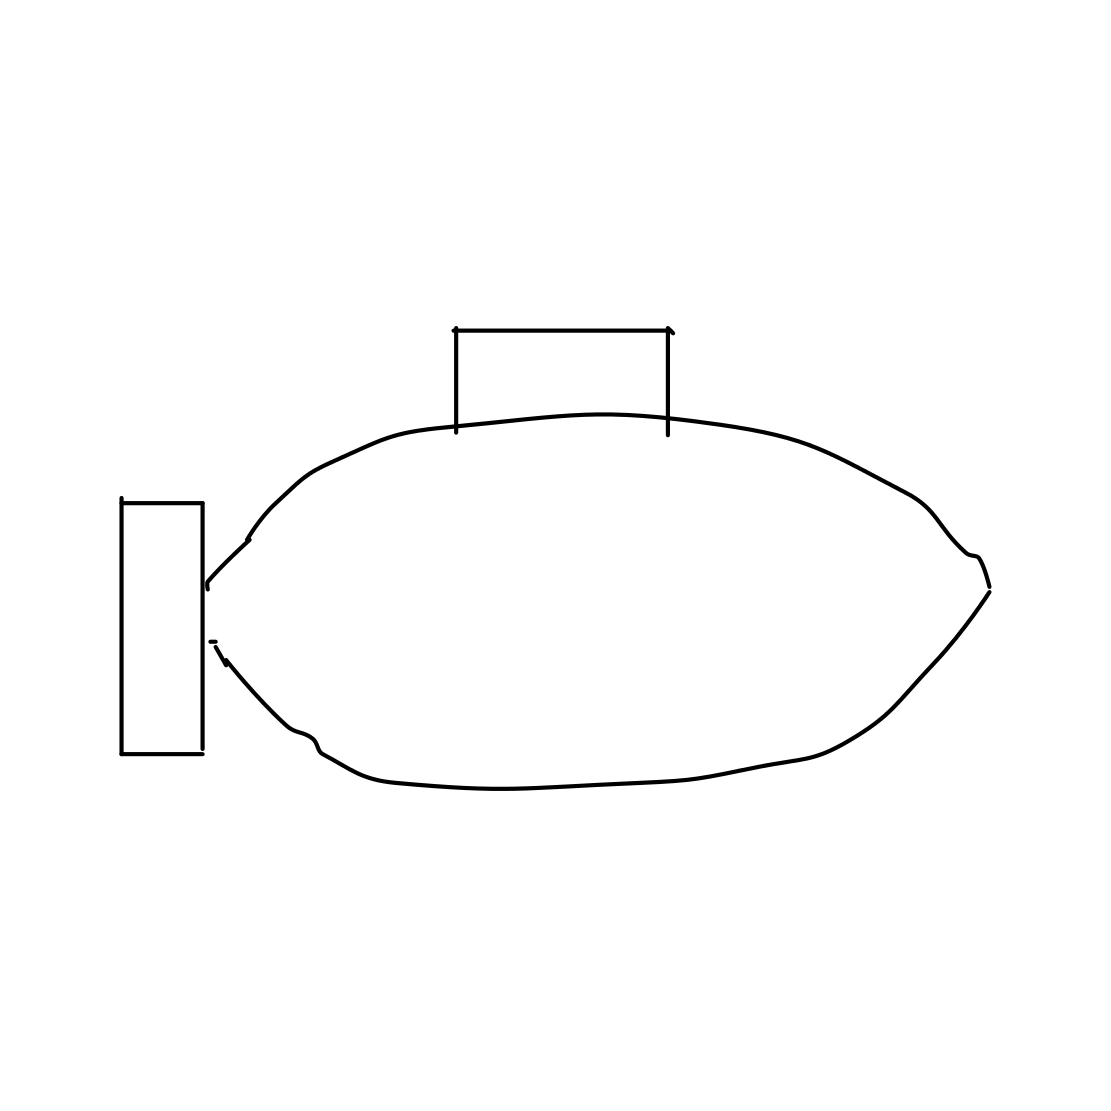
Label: submarine